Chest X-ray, PA view. Patient: 21 years old, sex F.
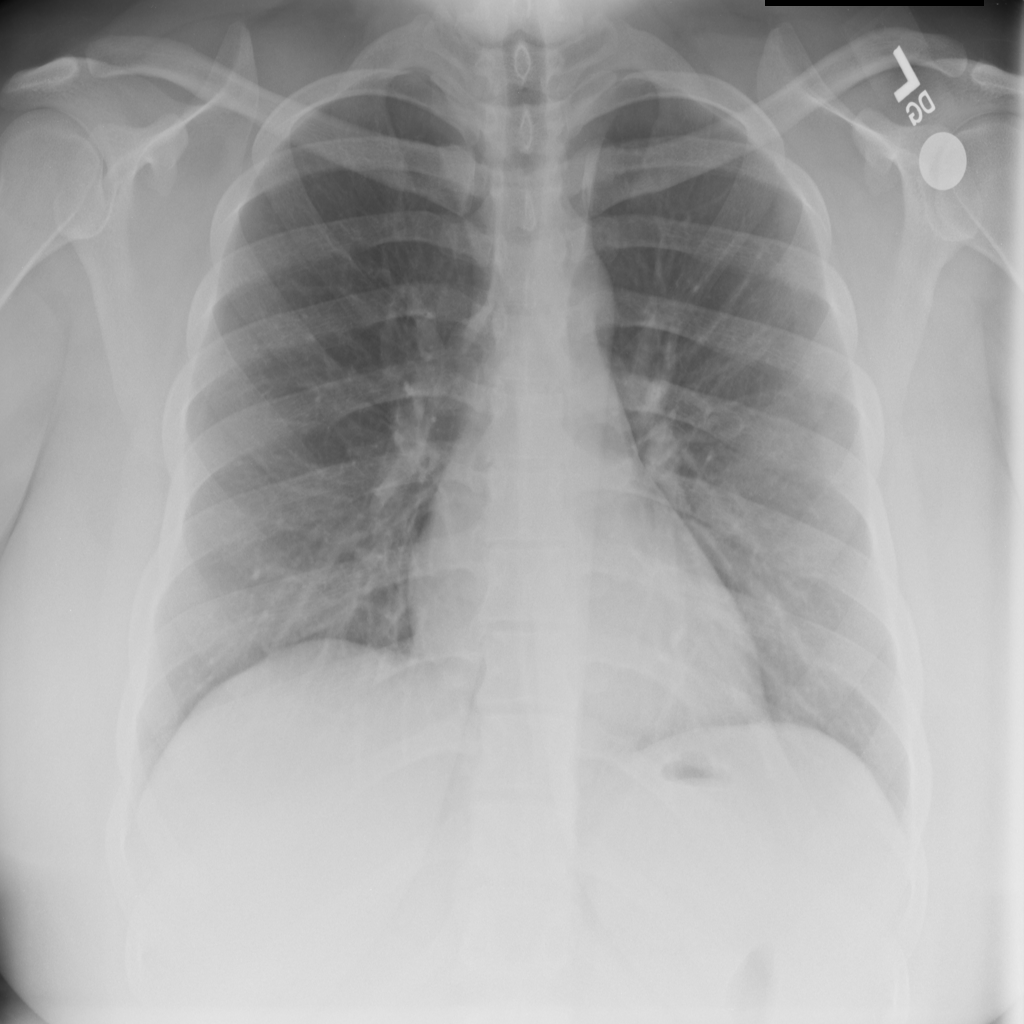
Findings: No Finding